Question: This is weird and I feel sort-of-stupid.
In CRM, I hit and checked that the yellow warning section is a DIV with id (and sub-DIVs called , etc.).
However, when I went 'document.getElementById("Notifications")', I got squat. WTF?!
Also, when I went 'document.write("")', nothing changed. In Cr and FF, it did but IE didn't react. Am I insane?
EDIT:

The above is a typo. When I try to execute:
'''
document.getElementById("crmNotifications")
'''
I get nada, neither... Suggestions?
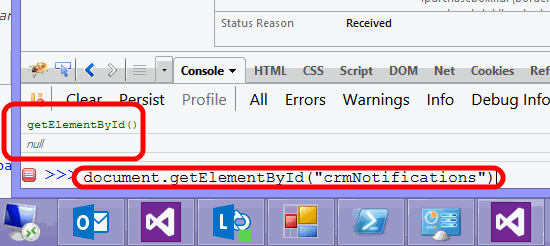
Answer: You are not insane, and nothing wrong with CRM and browser too :)
If you are running javascript from the Console of the browser, you are in context of 'window' of the whole page. However CRM forms content is lied inside 'contentIFrame' iframe. IFrames actually are separate pages, you can even edit link to which this iframe points in F12 developer tools to any other link you want. Try to change 'src' attribute in it to 'http://www.bing.com' and you will see Bing home page inside CRM window (only ribbon will remain):
'''
<iframe title="This is IFrame" id="contentIFrame" src="http://www.bing.com"
style="width: 100%; height: 100%; border-top-style: none;
border-right-style: none; border-bottom-style: none;
border-left-style: none; display: inline;" >
'''
That's why you cannot get 'crmNotifications' DOM element - because when running javascript from Console you are in context of parent window. When you specify 'window.frames[0]' it will give you the first IFrame on the page (actually this is only one there), inside it you will be able to get 'crmNotifications', because it is there.
When you are running custom scripts which you have added via CRM customization - they are linked to the inner form page (to which IFrame points), that's why from those scripts you can get 'crmNotifications' directly, because you are already on 'content' page context.